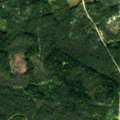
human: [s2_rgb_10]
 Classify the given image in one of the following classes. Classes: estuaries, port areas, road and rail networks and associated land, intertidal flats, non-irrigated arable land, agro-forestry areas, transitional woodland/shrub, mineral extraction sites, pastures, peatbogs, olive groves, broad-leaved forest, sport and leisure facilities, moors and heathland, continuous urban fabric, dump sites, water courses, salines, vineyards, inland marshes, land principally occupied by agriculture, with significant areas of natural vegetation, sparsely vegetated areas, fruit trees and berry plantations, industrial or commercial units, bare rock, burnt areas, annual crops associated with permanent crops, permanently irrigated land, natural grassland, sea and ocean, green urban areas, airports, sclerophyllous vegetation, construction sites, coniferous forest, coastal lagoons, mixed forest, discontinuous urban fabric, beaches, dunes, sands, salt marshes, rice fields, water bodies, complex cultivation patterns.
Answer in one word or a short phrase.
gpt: coniferous forest, mixed forest